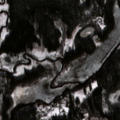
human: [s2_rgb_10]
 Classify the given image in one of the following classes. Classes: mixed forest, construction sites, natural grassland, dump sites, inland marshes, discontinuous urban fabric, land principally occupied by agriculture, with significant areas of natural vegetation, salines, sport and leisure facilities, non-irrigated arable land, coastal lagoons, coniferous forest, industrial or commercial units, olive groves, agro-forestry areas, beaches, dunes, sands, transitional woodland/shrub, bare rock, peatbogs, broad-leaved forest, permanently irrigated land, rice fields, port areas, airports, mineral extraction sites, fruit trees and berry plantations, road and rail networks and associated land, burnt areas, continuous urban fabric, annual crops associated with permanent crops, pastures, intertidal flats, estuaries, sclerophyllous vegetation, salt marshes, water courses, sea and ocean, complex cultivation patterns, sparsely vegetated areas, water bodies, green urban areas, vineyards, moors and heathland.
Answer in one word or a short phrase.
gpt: pastures, complex cultivation patterns, land principally occupied by agriculture, with significant areas of natural vegetation, coniferous forest